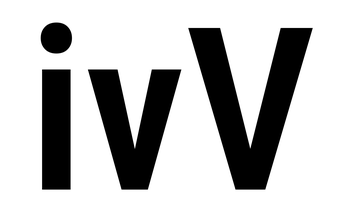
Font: Roboto_Condensed_SemiBold